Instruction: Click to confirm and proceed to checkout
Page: seats
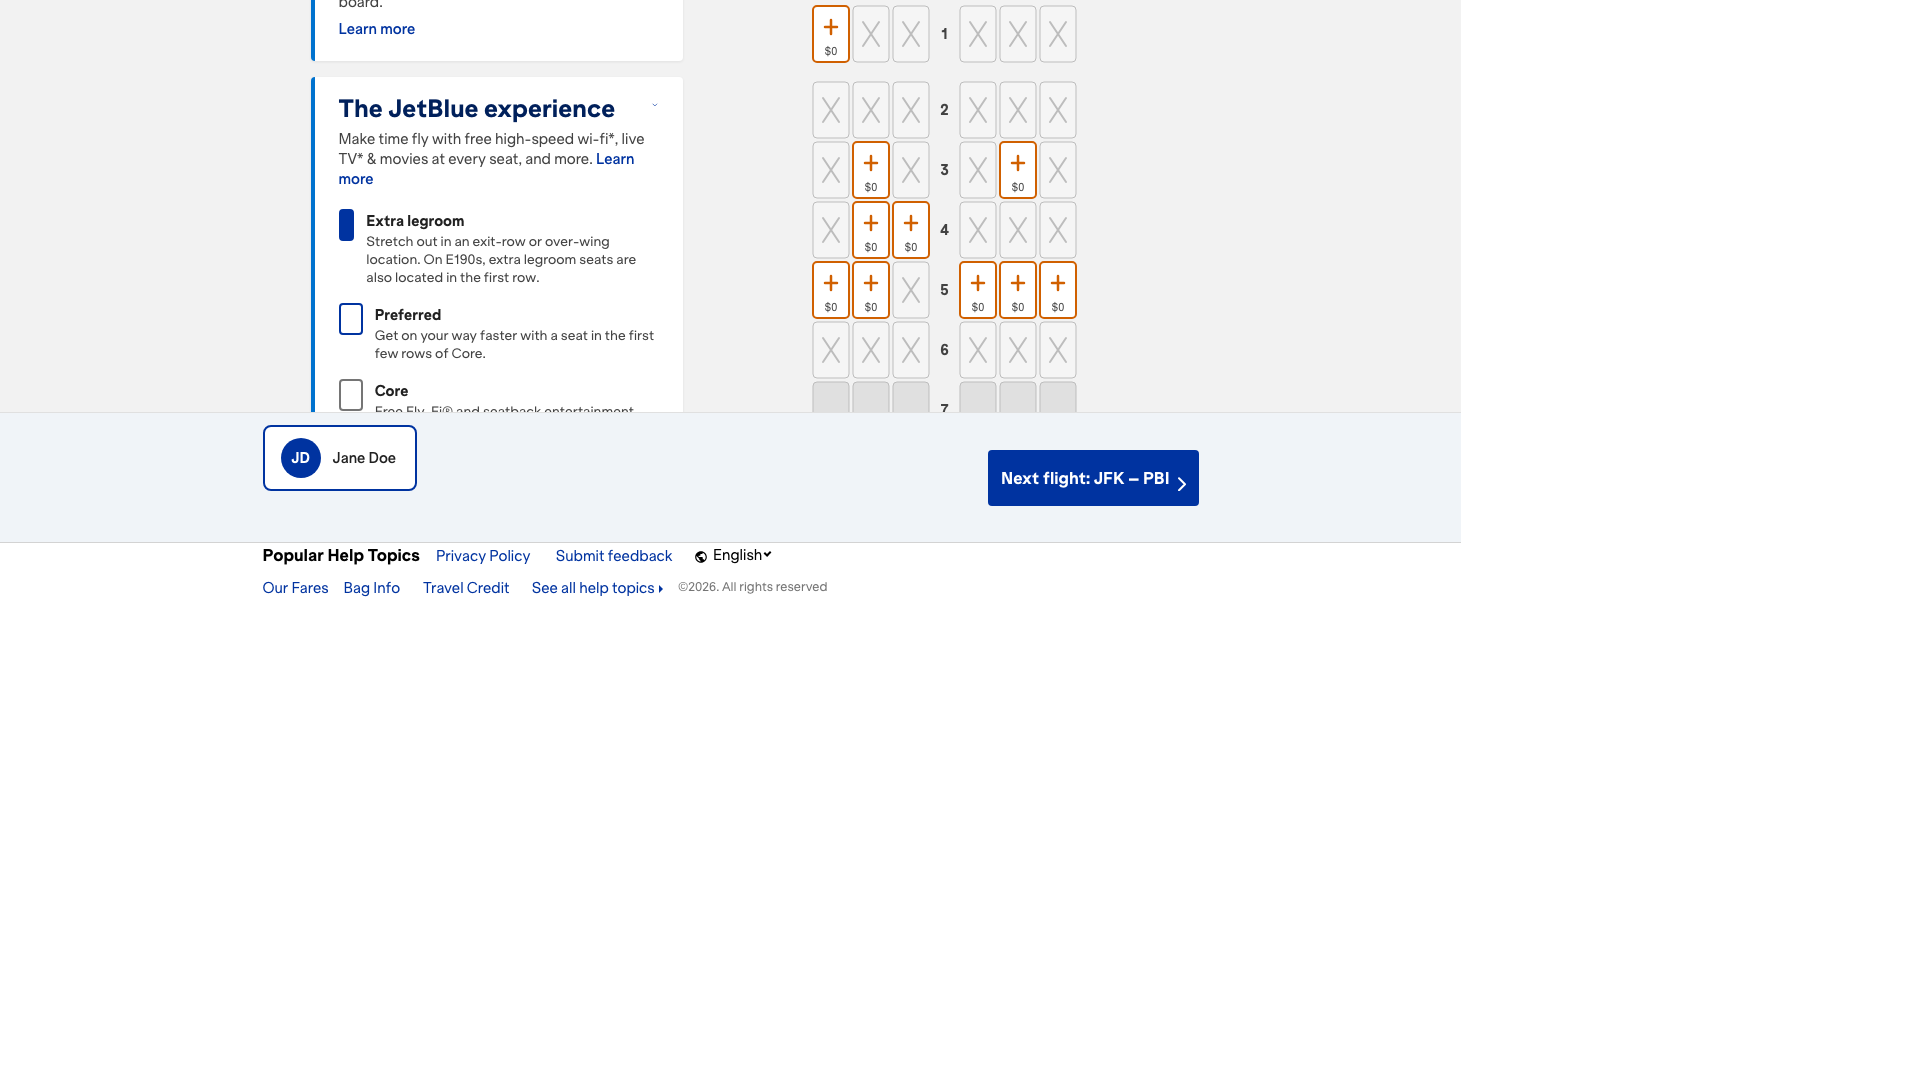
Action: click